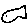
Label: fish